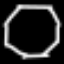
Label: octagon